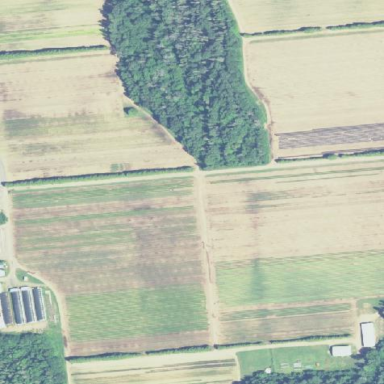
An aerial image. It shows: Plant nursery filled with trees.